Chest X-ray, PA view. Patient: 14 years old, sex F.
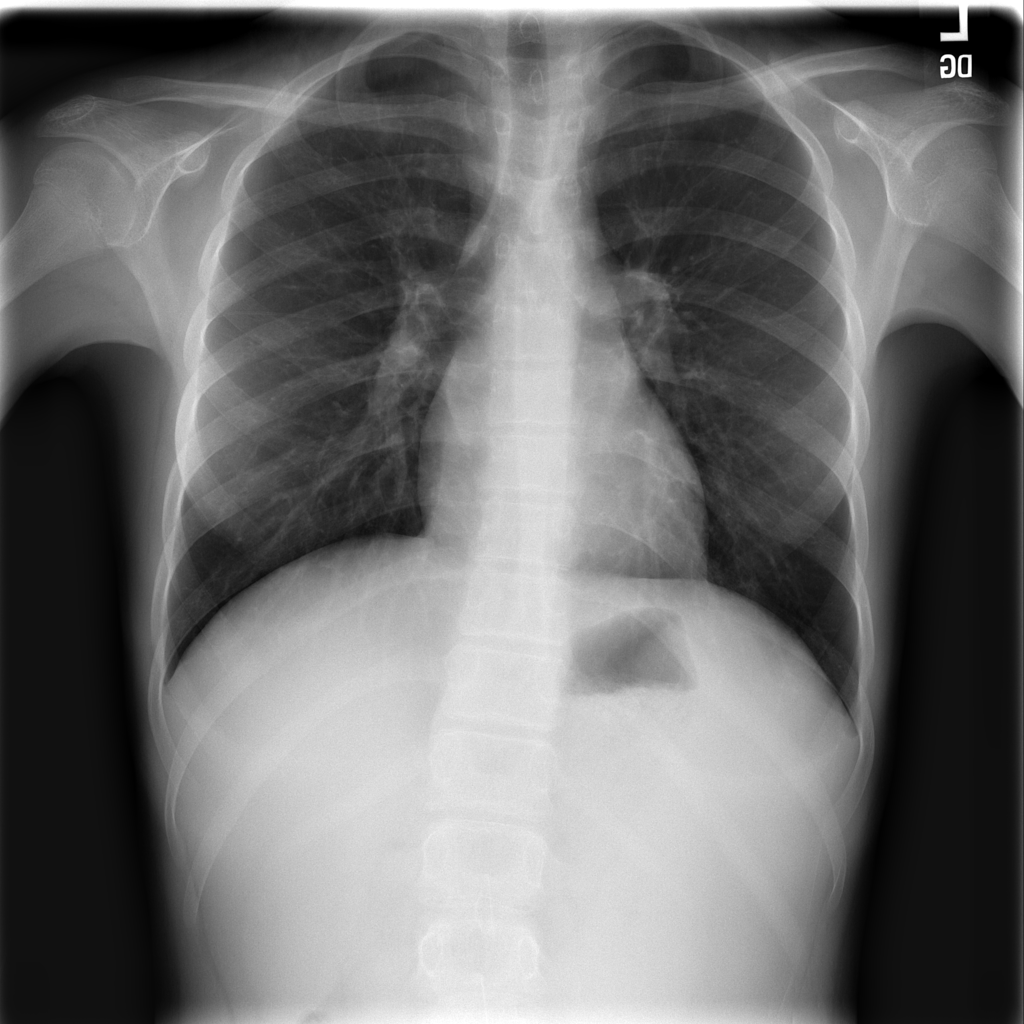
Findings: No Finding